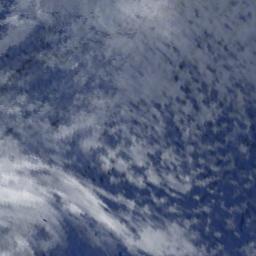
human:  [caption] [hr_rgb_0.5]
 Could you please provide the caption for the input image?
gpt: Large fluffy white clouds cover the blue sea .

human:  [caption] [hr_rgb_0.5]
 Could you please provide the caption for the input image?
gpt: The stratus clouds are located above the surface of the sea .

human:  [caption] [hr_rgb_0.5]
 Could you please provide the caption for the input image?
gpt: The white cloud is above blue sea .

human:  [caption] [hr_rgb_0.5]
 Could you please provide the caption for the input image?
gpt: A thin cloud floats on the sea .

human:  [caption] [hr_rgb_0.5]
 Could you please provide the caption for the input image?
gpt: There are many gray gauzy clouds over a blue sea .